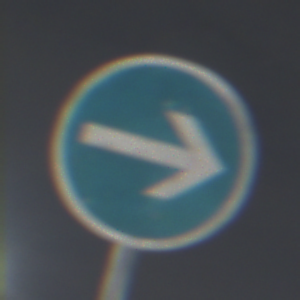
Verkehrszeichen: VorgeschriebeneFahrtrichtungHierRechts
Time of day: Night
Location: Outdoor (Urban)
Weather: PartlyCloudy
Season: NotSpecified
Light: Artificial